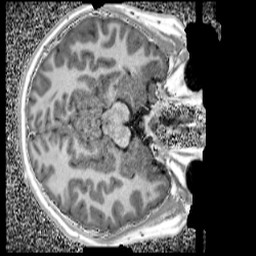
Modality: UNIT1_denoised
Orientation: axial
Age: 11
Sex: male
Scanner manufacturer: siemens
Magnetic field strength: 3 T
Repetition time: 4 s
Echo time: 0.00299 s